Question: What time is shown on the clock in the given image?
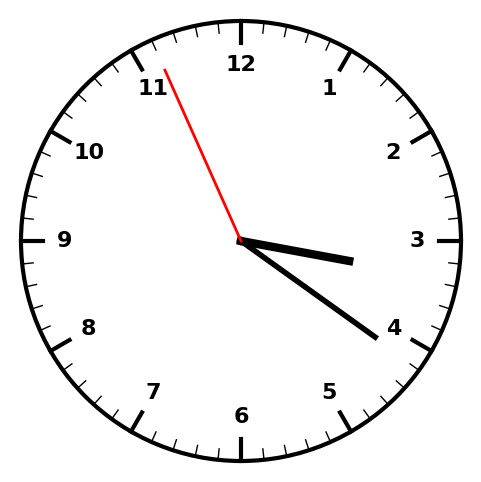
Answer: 03:20:56